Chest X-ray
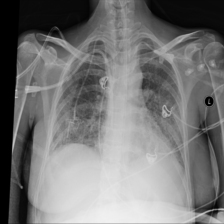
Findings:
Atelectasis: negative
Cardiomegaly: negative
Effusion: negative
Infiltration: positive
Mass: negative
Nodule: positive
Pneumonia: negative
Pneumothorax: negative
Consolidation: positive
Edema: negative
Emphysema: negative
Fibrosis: negative
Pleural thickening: negative
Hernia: negative